Field crop: maize
Growth stage: 2
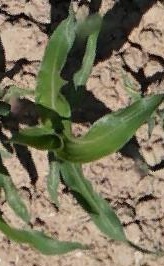
Species: maize